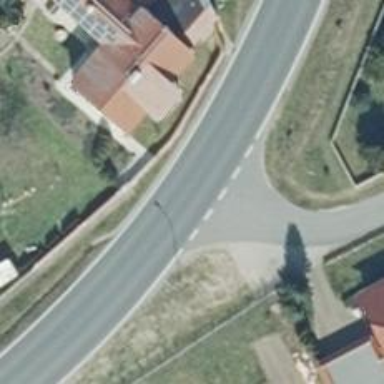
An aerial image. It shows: Asphalt road classified as primary highway.